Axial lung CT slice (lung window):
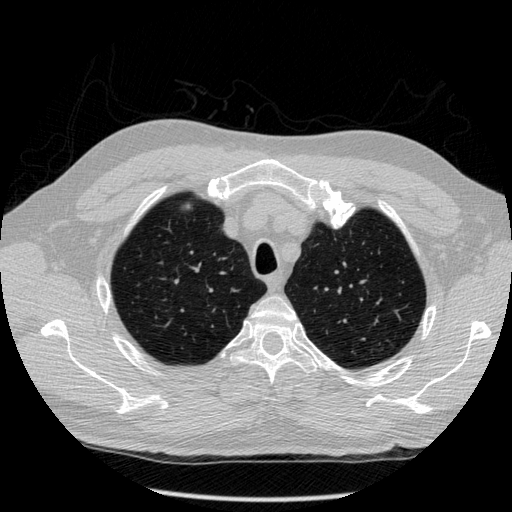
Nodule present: no